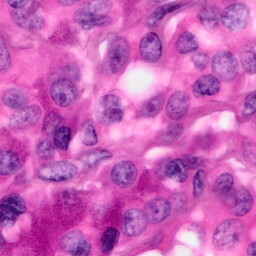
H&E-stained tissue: Pancreatic